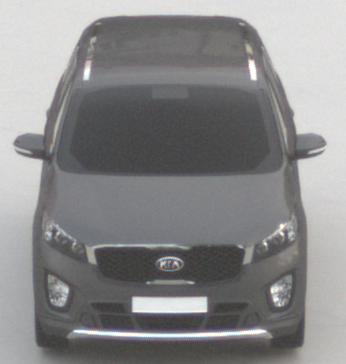
Make: KIA
Model: Sorento 2.2 CRDi
Detailed model: Sorento (UM)
Model produced from: 2015/03
Model produced until: 2017/10
Doors: 5
Color: gray
Road condition: dry road
Daytime: sunrise or sunset
Contrast: low contrast